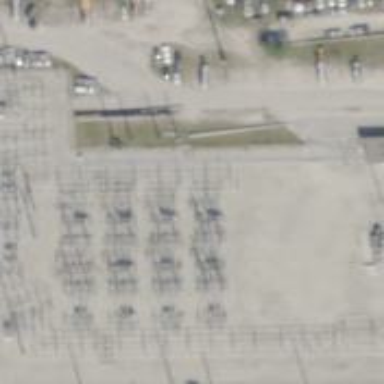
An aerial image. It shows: Switch for power supply.